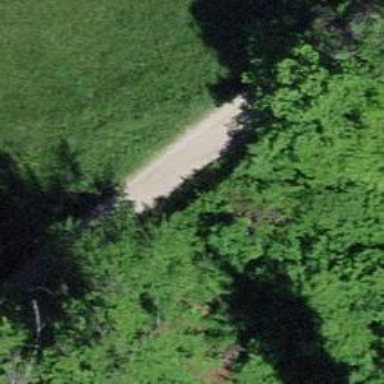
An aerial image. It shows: Track with grade 2 gravel surface.